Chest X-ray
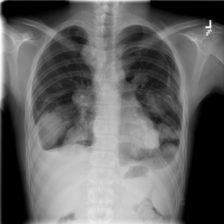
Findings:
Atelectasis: negative
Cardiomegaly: negative
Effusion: negative
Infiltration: negative
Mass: negative
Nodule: positive
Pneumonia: negative
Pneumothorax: negative
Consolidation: negative
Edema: negative
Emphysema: negative
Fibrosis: negative
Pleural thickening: negative
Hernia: negative